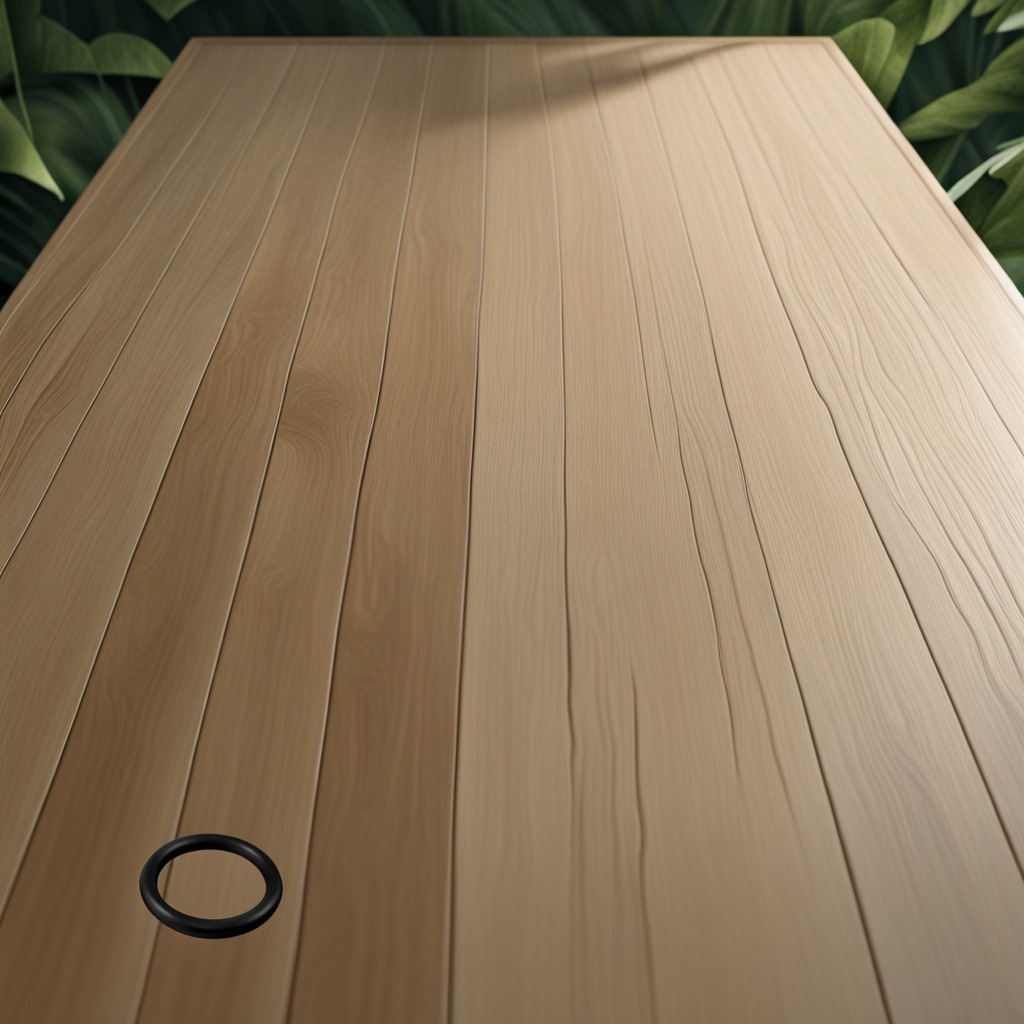
A rubber O-ring is lying on a wooden table inside a jungle field workshop tent humid ambient light worn but